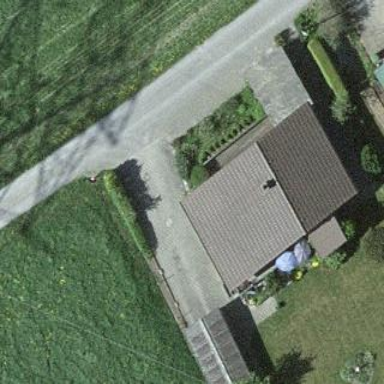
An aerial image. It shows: Simple house.